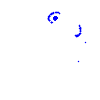
Particle: electron